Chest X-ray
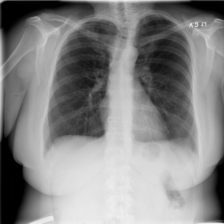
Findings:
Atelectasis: negative
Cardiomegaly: negative
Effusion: negative
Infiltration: negative
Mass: negative
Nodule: negative
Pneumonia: negative
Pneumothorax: negative
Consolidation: negative
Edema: negative
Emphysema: negative
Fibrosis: negative
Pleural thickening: negative
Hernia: negative